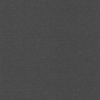
Label: dusty